Question: Is it possible to write a plugin for Glimpse's existing SQL tab?
I'm trying to log my SQL queries and the currently available extensions don't support our in-house SQL libary. I have written a custom plugin which logs what I want, but it has limited functionality and it doesn't integrate with the existing SQL tab.
Currently, I'm logging to my custom plugin using a single helper method inside my DAL's base class. This function looks takes the SqlCommand and Duration in order to show data on my custom tab:
'''
// simplified example:
Stopwatch sw = Stopwatch.StartNew();
sqlCommand.Connection = sqlConnection;
sqlConnection.Open();
object result = sqlCommand.ExecuteScalar();
sqlConnection.Close();
sw.Stop();
long duration = sw.ElapsedMilliseconds;
LogSqlActivity(sqlCommand, null, duration);
'''
This works well on my 'custom' tab but unfortunately means I don't get metrics shown on Glimpse's HUD:

Is there a way I can provide Glimpse directly with the info it needs (in terms of method names, and parameters) so it displays natively on the SQL tab?
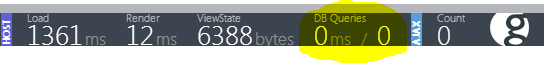
Answer: The data that appears in the "out-of-the-box" SQL tab is based on messages of given types been published through our internal Message Broker (see below on information on this). Because of the above limitations in your case, to get things lighting up correctly (i.e. your data showing up in HUD and the SQL tab), you will need to simulate the work that we do under the covers when we publish these messages. This shouldn't be that difficult and once done, should just work moving forward.
If you have a look at the various proxies we have <URL> you will be above to see what messages we publish in what circumstances. Here are some highlights:
- - <URL>'DbDataReader'
Now that you have an idea of what messages we are expecting and how we generate them, as long as you pass in the right data when you publish those messages, everything should just light up - if you are interested <URL> is the code that looks for the messages that you will be publishing.
---
If you at the 'GlimpseConfiguration' <URL>. From here you can publish the messages you need.
For generating some of the above messages, you can use the helpers inside the 'Support' class <URL>. I would have shifted all the code for publishing the actual messages to this class, but I didn't think there would be too many people doing what you are doing.
---
## Update 1
With the above approach you shouldn't need to write your own plugin. You should just be able to access the broker 'GlimpseConfiguration.GetConfiguredMessageBroker()' (make sure you check if its null, which it is if Glimpse is turned off, etc) and publish your messages.
I would imagine that you would put the inspection that leverages the broker and published the messages, where ever you have knowledge of the information that needs to be collected (i.e. inside your custom lib). Normally this would require references inside your lib to glimpse (which you may not want), so to protect against this, from your lib, you would call a proxy (which could be another VS proj) that has the glimpse dependency. Hence your ado lib only has references to your own code.
To get your toes wet, try just publishing a couple of fake connection and command messages. Assuming the broker you get from 'GlimpseConfiguration.GetConfiguredMessageBroker()' isn't null, these should just show up. Then you can work towards getting real data into it from your lib.
---
## Update 2
Its marked as obsolete because its going to change in v2. You will still be able to do what you need to do, but the way of accessing the broker has changed. For what you currently need to do this is ok.
As you have found this is really dependent on where in the page lifecycle you are currently at. To get around this, I would probably change my original recommendation a little.
In the code where you are currently creating messages and pushing them to the message bus, try putting them into 'HttpContext.Current.Items'. If you haven't used it before, this is a store which asp.net provides out of the box which lasts the lifetime of a given request. You could have a list that you put in there, still create the message objects that you are doing, but put them into that list instead of pushing them through the broker.
Then, create a 'HttpModule' (its really simple to do) which taps into the 'PostLogRequest' event. Within this handler, you would pull the list out of the context, iterate through it and push the message into the message broker (accessing the same way you have been).